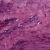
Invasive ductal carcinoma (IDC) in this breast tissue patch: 0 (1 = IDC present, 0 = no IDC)